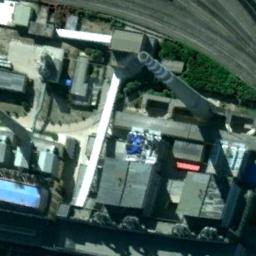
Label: thermal_power_station